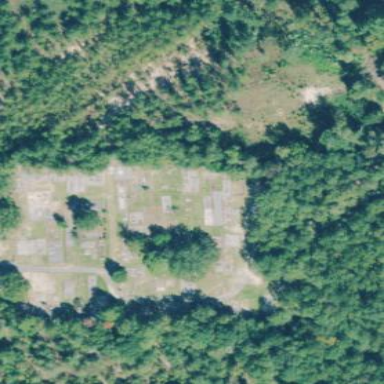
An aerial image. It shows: Cemetery.